Question: Hai all I have this raw query in mysql I need to translate to laravel 5.4 query builder:
'''
SELECT MONTH(calendar.datefield) AS Bulan, calendar.datefield AS Tanggal, IFNULL(SUM(dbk.jumlah),0) AS Jumlah
FROM detail_brg_keluar AS dbk
INNER JOIN penjualan AS pen ON pen.id = dbk.id_brg_keluar
RIGHT JOIN calendar ON (DATE(pen.tgl_keluar) = calendar.datefield)
WHERE
(calendar.datefield BETWEEN
(SELECT MIN(DATE(tgl_keluar)) FROM penjualan AS p
INNER JOIN detail_brg_keluar AS detail ON p.id = detail.id_brg_keluar
WHERE detail.id_produk = 818002)
AND
(SELECT MAX(DATE(tgl_keluar)) FROM penjualan AS pe
INNER JOIN detail_brg_keluar AS det ON pe.id = det.id_brg_keluar
WHERE det.id_produk = 818002))
AND (dbk.id_produk = 818002 OR dbk.id_produk IS NULL)
GROUP BY MONTH(calendar.datefield)
ORDER BY calendar.datefield ASC
'''

This my laravel code, and code error -_-
'''
$proT = DB::table('detail_brg_keluar AS dbk')
->select( DB::raw('MONTH(calendar.datefield) AS Bulan, calendar.datefield AS Tanggal, IFNULL(SUM(dbk.jumlah),0) AS Jumlah '))
->join('penjualan AS pen', 'pen.id', '=', 'dbk.id_brg_keluar')
->join('calendar', DB::raw('DATE(pen.tgl_keluar)'), '=', 'calendar.datefield')
->whereBetween('calendar.datefield', [$from[0]->tanggalAwal, $to[0]->tanggalAkhir])
->where(DB::raw('dbk.id_produk = 818002 OR dbk.id_produk IS NULL'))
->groupBy(DB::raw('MONTH(calendar.datefield)'))
->orderBy(DB::raw('calendar.datefield', 'ASC'))
->get();
'''
Code from and to :
'''
$from = DB::table('penjualan AS p')
->select(DB::raw('MIN(DATE(tgl_keluar)) AS tanggalAwal'))
->join('detail_brg_keluar AS detail', 'p.id', '=', 'detail.id_brg_keluar')
->where('detail.id_produk', $id)
->get();
$to = DB::table('penjualan AS p')
->select(DB::raw('MAX(DATE(tgl_keluar)) AS tanggalAkhir'))
->join('detail_brg_keluar AS detail', 'p.id', '=', 'detail.id_brg_keluar')
->where('detail.id_produk', $id)
->get();
'''
I have no idea anymore?
Thx all
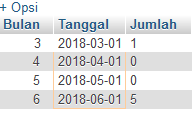
Answer: Use this:
'''
$from = DB::table('penjualan AS p')
->select(DB::raw('MIN(DATE(tgl_keluar)) AS tanggalAwal'))
->join('detail_brg_keluar AS detail', 'p.id', '=', 'detail.id_brg_keluar')
->where('detail.id_produk', $id);
$to = DB::table('penjualan AS p')
->select(DB::raw('MAX(DATE(tgl_keluar)) AS tanggalAkhir'))
->join('detail_brg_keluar AS detail', 'p.id', '=', 'detail.id_brg_keluar')
->where('detail.id_produk', $id);
$proT = DB::table('detail_brg_keluar AS dbk')
->select( DB::raw('MONTH(calendar.datefield) AS Bulan, calendar.datefield AS Tanggal, IFNULL(SUM(dbk.jumlah),0) AS Jumlah '))
->join('penjualan AS pen', 'pen.id', '=', 'dbk.id_brg_keluar')
->rightJoin('calendar', DB::raw('DATE(pen.tgl_keluar)'), '=', 'calendar.datefield')
->whereRaw('calendar.datefield BETWEEN ('.$from->toSql().') AND ('.$to->toSql().')', [$id, $id])
->where(function($query) {
$query->where('dbk.id_produk', 818002)->orWhereNull('dbk.id_produk');
})
->groupBy(DB::raw('MONTH(calendar.datefield)'))
->orderBy('calendar.datefield', 'ASC')
->get();
'''
- '$from''$to'- '->join('calendar'''->rightJoin('calendar''- 'where(DB::raw())'- 'orderBy()'